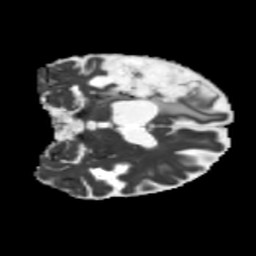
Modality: MD
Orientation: coronal
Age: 68
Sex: male
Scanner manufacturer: siemens
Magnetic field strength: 3 T
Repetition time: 5.25 s
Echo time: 0.08 s